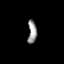
Tissue: prostate
Cell type: Myeloid cells
Senescence score: 0.351
Nuclear area (px): 196
Mean DAPI intensity: 152.903